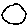
Label: circle